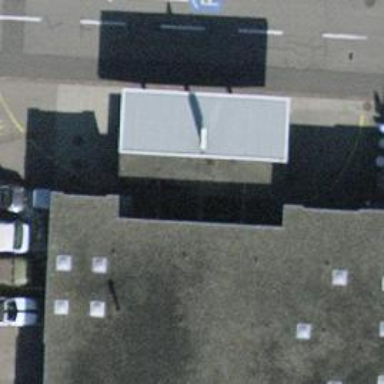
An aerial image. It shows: Fuel station.